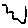
Label: zigzag